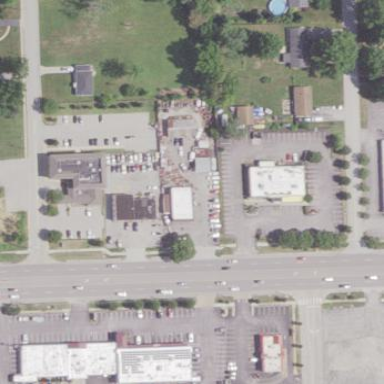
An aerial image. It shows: Commercial area.